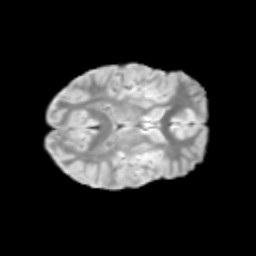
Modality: T2w
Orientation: axial
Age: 11
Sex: male
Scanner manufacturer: siemens
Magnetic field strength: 3 T
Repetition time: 3.8 s
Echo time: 0.07 s